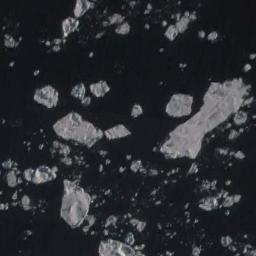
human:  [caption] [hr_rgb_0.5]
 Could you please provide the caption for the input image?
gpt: The sea is surrounded by sea ice .

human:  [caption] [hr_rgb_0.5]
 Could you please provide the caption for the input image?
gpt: Several large ice cubes of various sizes and surrounding small pieces of ice float on the deep blue sea .

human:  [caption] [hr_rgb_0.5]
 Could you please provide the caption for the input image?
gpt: There is a big ice and many small ice on the dark blue sea .

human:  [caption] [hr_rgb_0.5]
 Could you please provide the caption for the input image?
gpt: A lot of sea ice of different sizes floats in the deep blue sea .

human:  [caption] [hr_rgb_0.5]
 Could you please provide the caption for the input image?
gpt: There are many pieces of sea ice .